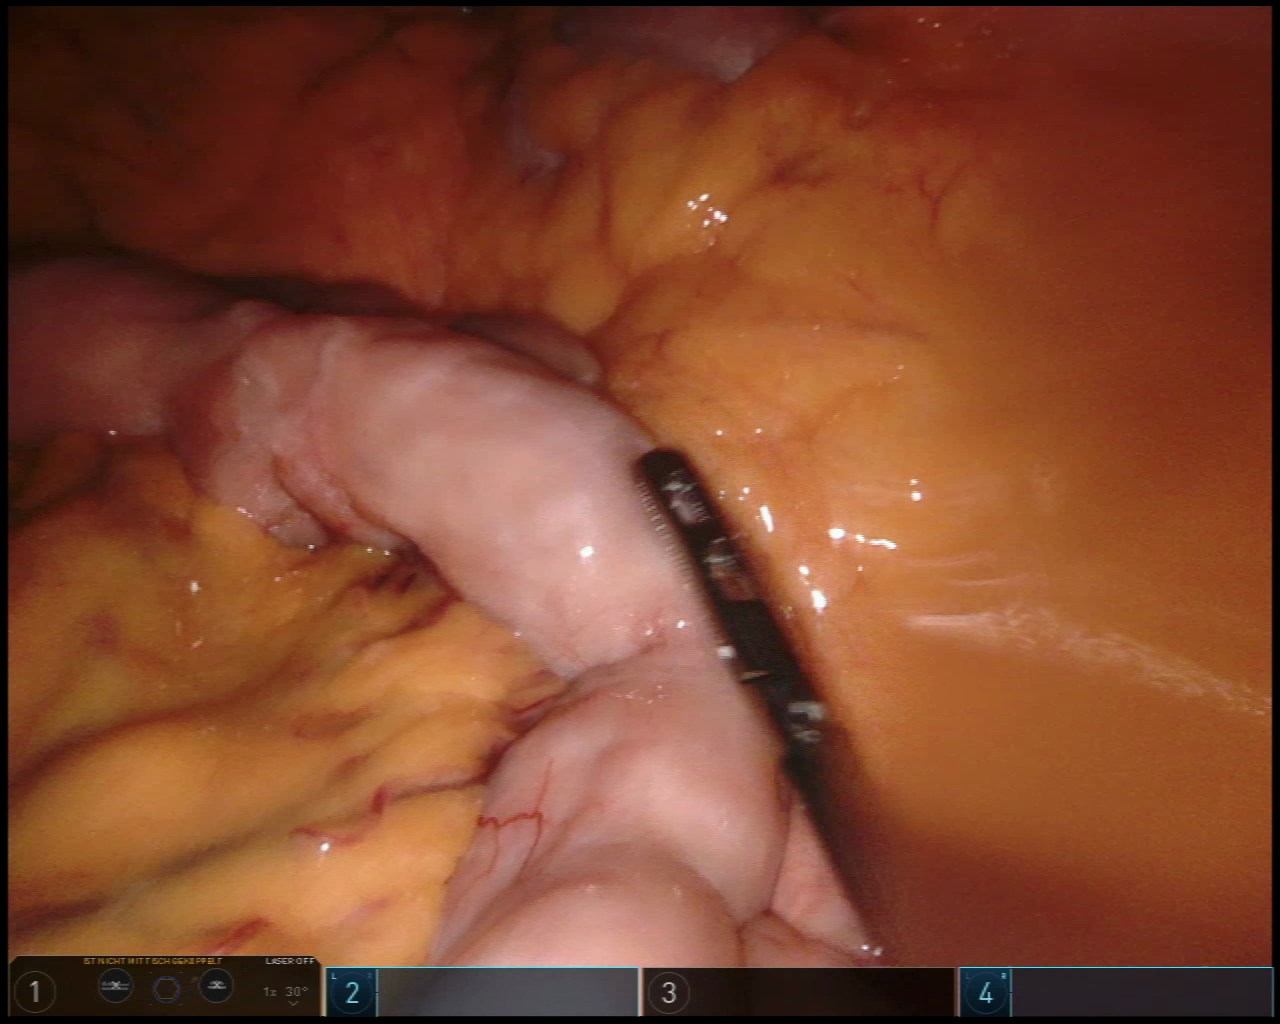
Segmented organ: small_intestine
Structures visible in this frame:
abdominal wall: no
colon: yes
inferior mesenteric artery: no
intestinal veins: no
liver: no
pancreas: no
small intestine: yes
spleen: no
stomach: no
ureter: no
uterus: no
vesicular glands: no